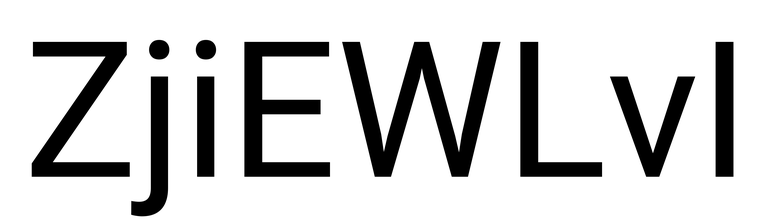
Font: Roboto_Regular